The plot is a Hilbert-envelope spectrum of a rotating bearing's acceleration signal, annotated with the bearing's characteristic defect frequencies. Classify the bearing condition as one of: normal, inner_race, outer_race, ball.
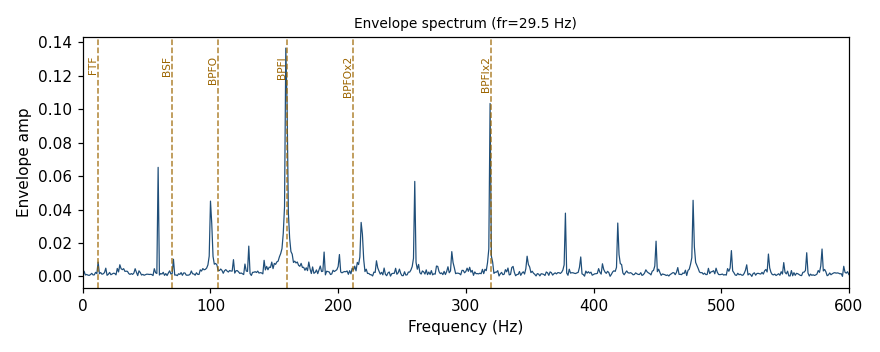
Answer: inner_race